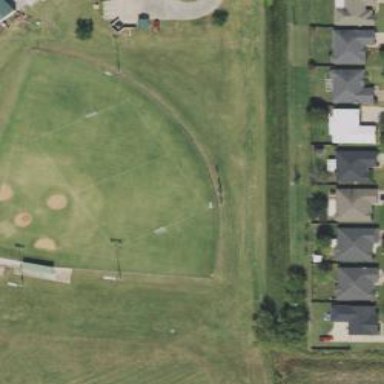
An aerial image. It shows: Baseball pitch for leisure and sports activities.